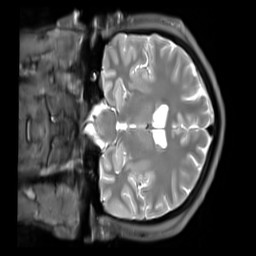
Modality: PDw
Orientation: coronal
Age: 27
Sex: male
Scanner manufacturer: siemens
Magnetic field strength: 3 T
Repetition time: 11.88 s
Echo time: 0.014 s